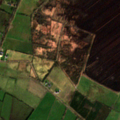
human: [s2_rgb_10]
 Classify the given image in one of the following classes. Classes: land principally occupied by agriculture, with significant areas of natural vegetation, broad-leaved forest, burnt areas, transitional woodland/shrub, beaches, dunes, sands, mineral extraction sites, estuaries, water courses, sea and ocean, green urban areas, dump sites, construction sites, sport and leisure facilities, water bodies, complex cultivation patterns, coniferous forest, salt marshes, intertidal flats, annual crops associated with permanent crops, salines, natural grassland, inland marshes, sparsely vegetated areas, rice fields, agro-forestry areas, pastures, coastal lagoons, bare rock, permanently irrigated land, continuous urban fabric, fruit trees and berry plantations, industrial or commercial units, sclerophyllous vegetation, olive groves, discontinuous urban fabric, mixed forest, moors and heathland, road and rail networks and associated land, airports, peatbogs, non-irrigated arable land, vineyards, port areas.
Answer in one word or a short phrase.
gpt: pastures, land principally occupied by agriculture, with significant areas of natural vegetation, peatbogs